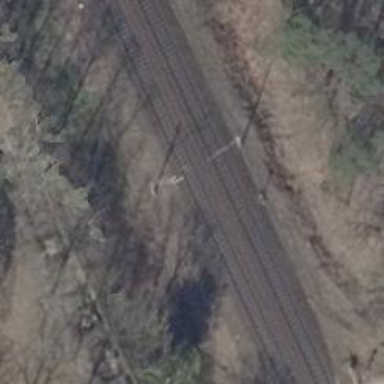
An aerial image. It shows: Railway signal.